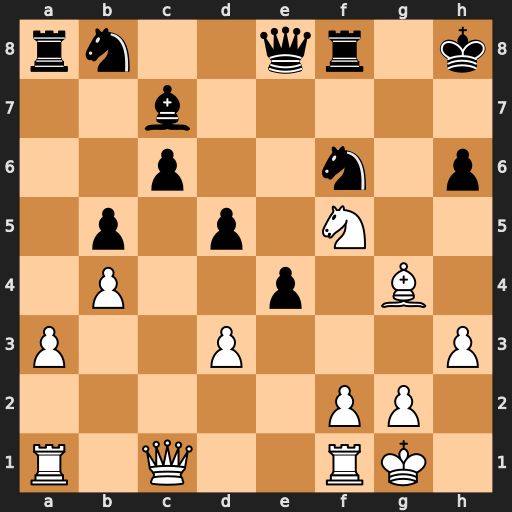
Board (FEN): rn2qr1k/2b5/2p2n1p/1p1p1N2/1P2p1B1/P2P3P/5PP1/R1Q2RK1
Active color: w
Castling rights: -
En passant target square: -
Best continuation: Qxh6+ Nh7 Qg7#